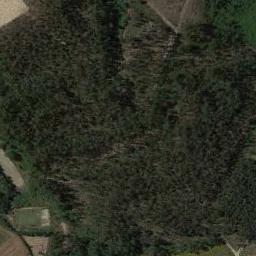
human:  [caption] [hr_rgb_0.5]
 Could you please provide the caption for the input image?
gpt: This is a dense forest .

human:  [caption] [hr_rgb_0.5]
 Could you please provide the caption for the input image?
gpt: The forest has a lot of dense sage green trees and some roads go through the forest .

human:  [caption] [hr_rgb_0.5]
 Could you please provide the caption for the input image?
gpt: Many dark green trees are in a forest .

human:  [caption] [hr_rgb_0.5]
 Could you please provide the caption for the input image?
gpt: The forest is next to the bare land .

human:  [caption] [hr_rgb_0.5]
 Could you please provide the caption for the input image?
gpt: A green forest with some brown bare land beside .